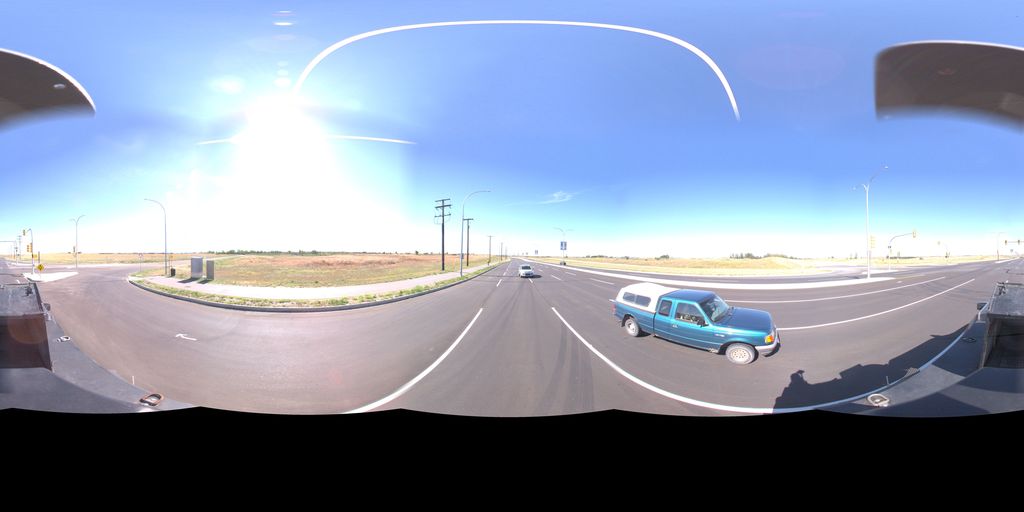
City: saskatoon